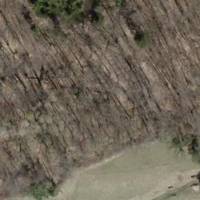
EUNIS habitat code: 41
Species observed at this site:
Salvia glutinosa